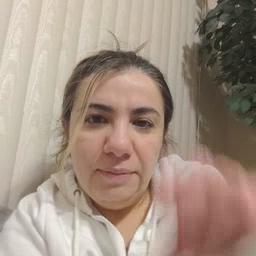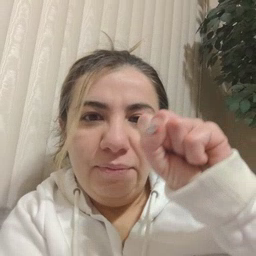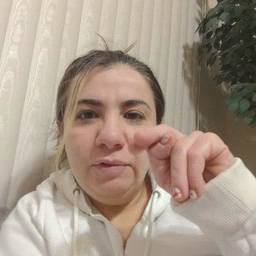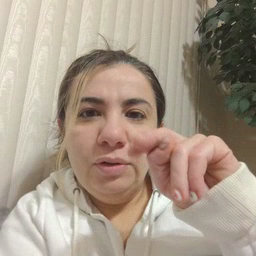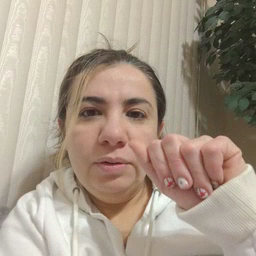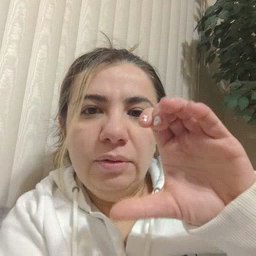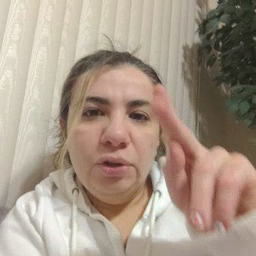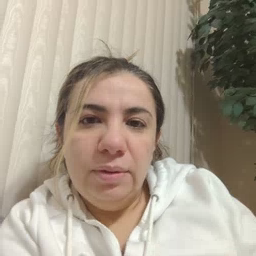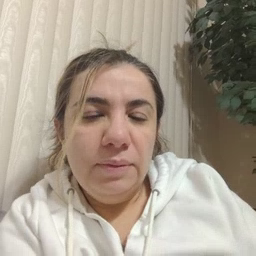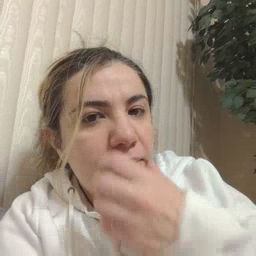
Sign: snack